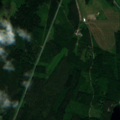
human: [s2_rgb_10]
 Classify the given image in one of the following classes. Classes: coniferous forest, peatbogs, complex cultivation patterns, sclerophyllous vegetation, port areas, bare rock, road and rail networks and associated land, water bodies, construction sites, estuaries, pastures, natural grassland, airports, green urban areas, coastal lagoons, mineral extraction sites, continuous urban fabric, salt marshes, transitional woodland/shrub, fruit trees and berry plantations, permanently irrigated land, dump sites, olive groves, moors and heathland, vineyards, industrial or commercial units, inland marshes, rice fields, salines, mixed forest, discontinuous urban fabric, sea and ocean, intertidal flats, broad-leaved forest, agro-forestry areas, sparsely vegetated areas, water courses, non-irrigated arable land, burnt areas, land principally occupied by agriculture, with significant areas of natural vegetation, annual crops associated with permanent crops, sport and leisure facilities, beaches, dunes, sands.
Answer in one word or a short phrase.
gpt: non-irrigated arable land, coniferous forest, mixed forest, transitional woodland/shrub, water bodies